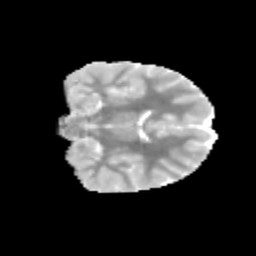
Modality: MD
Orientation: coronal
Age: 11
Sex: female
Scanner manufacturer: siemens
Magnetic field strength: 3 T
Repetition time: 3.8 s
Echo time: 0.07 s